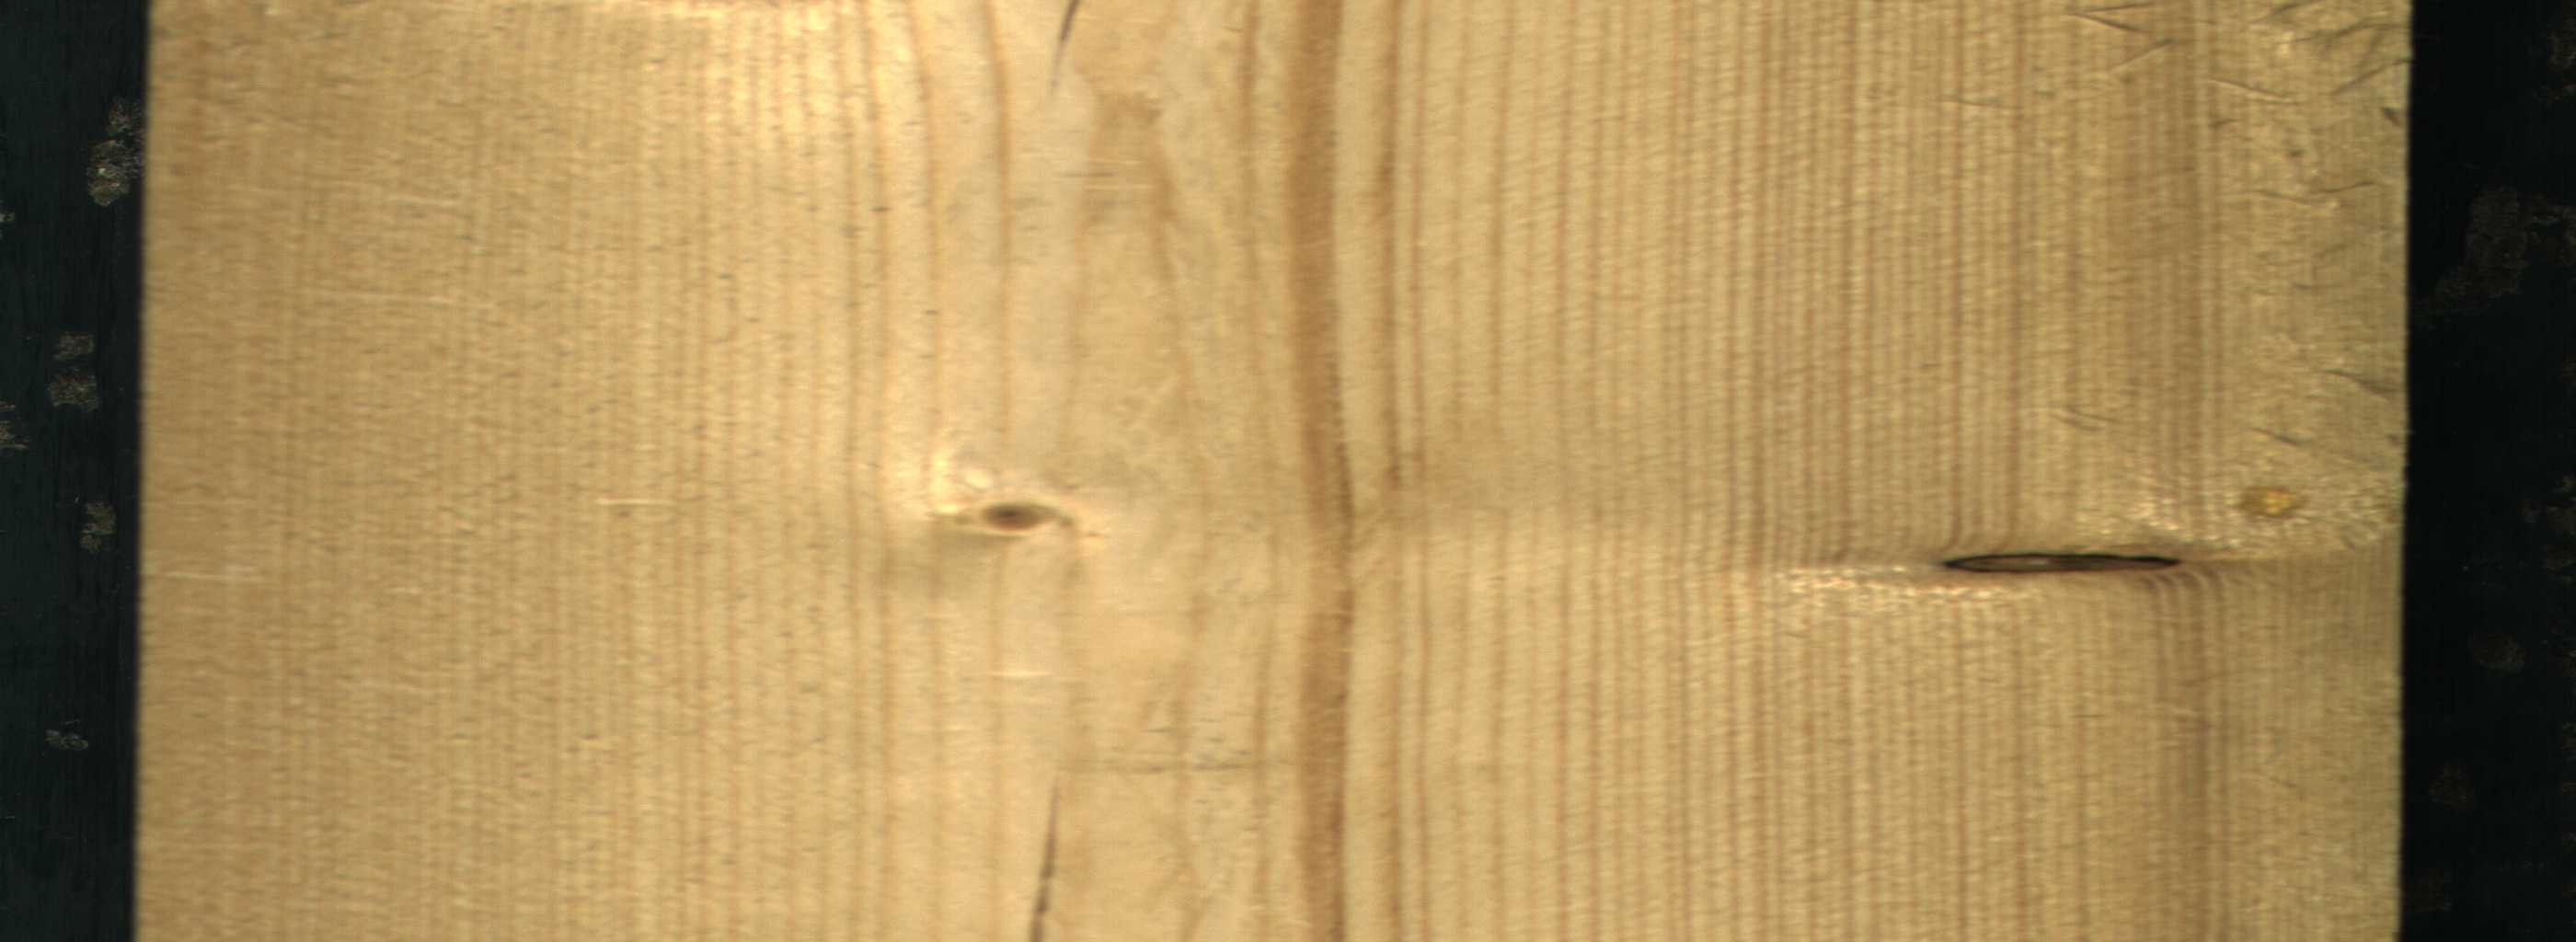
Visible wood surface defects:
Crack
Crack
Dead_Knot
Live_Knot